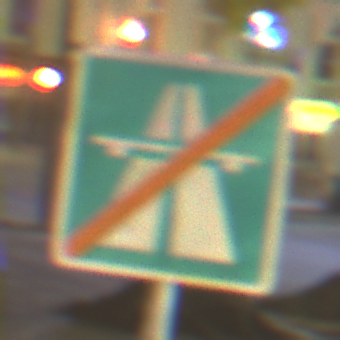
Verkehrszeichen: EndeAutbahn
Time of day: Night
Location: Outdoor (Urban)
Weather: Clear
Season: NotSpecified
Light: Artificial